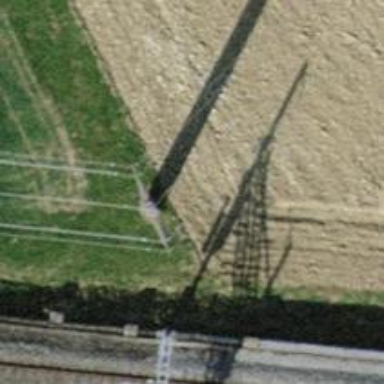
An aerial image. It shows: Concrete power pole.